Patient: sex M, age 80
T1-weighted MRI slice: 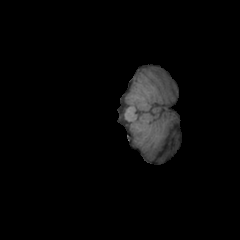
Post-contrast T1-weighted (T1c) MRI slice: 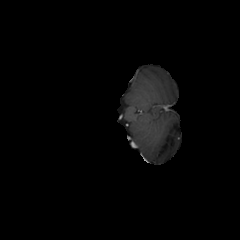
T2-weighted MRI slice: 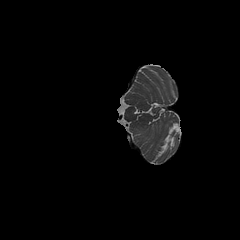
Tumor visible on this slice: no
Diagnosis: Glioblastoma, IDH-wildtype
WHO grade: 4